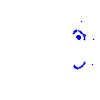
Particle: pion